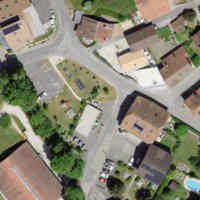
EUNIS habitat code: 54
Species observed at this site:
Prunus padus